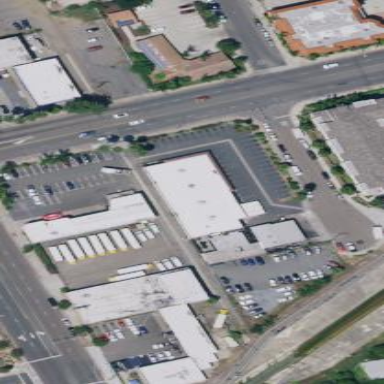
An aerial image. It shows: Retail area.